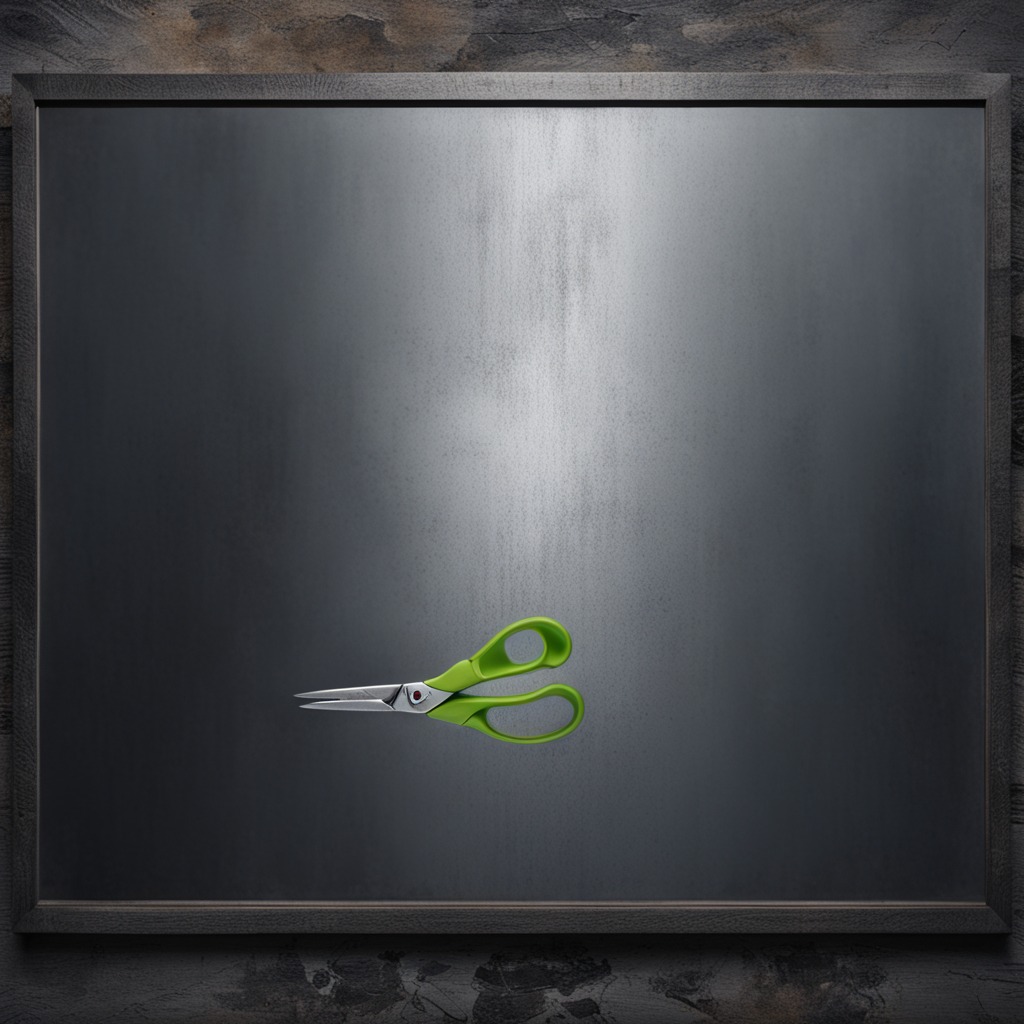
A scissor is lying on the cold steel table in a mining workshop.